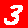
Digit: 3